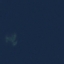
Land use / land cover class: SeaLake